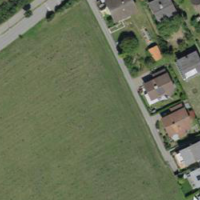
EUNIS habitat code: 55
Species observed at this site:
Lythrum salicaria
Prunus spinosa